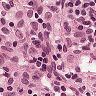
Metastatic tissue present: no